Question: I am looking for a way to clip a 3D object below a certain point in A-Frame with 'Ar.js'. The clipping point would be '0,0,0' I suppose, the marker location. My idea is to have an object appear to come out of the marker from below, so below that point you wouldn't see it. Hopefully my diagram will explain what I mean.

I have tried using a C4D compositing tag but as expected that doesn't export as a 'gltf' object.
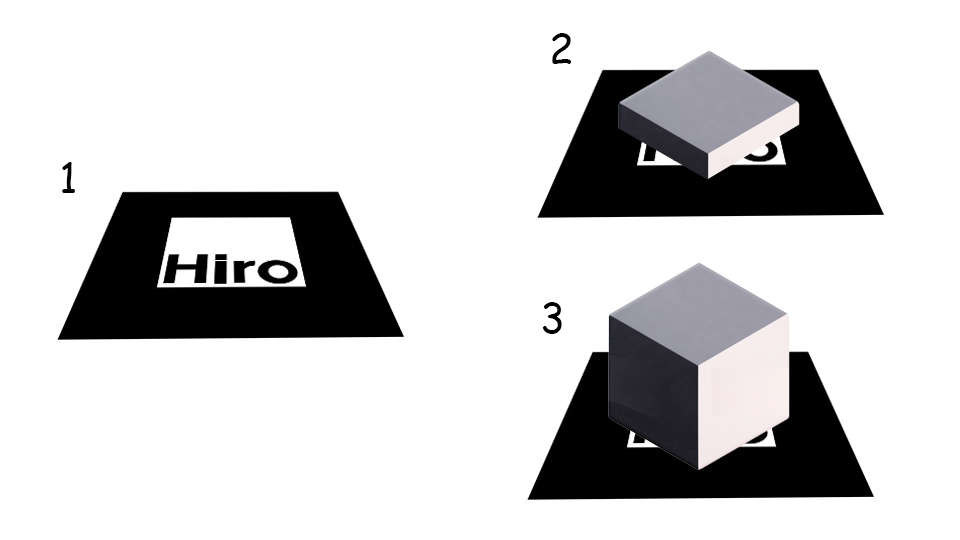
Answer: There is a neat technique used to create an invisible cloak - disabling the 'colorWrite' property of a material.
Lets say you want to hide your object within a box. You need to create a box, slightly bigger than your object, and set its material as described:
'''
AFRAME.registerComponent('cloak', {
init: function() {
var geometry = new THREE.BoxGeometry( 1.1, 1.1, 1.1 );
var material = new THREE.MeshBasicMaterial( {colorWrite: false} );
var cube = new THREE.Mesh( geometry, material );
this.el.object3D.add( cube );
}
})
'''
Then just make sure its rendered before the cloaked objects:
'''
<a-marker>
<a-entity cloak></a-entity>
<a-box animation="property: position; to: 0 1.2 0; dur: 1500;
easing: linear; loop: true; dir: alternate"> </a-box>
</a-marker>
'''
check it out in <URL> glitch.